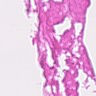
Metastatic tissue present: no